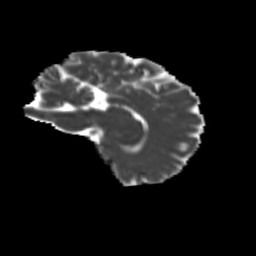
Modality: MD
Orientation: sagittal
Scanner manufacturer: siemens
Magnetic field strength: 3 T
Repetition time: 9.2 s
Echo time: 0.084 s